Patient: sex M, age 76
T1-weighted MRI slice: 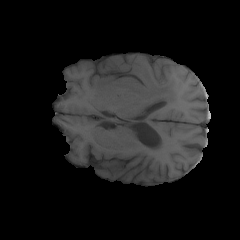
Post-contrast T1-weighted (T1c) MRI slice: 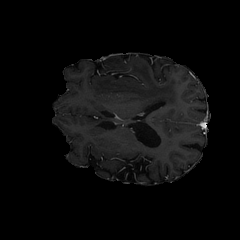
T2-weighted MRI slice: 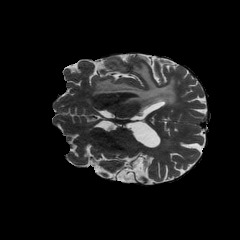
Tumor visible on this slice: yes
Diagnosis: Glioblastoma, IDH-wildtype
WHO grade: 4